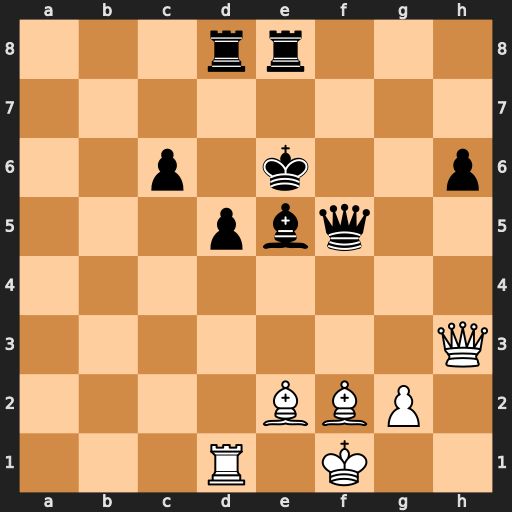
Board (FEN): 3rr3/8/2p1k2p/3pbq2/8/7Q/4BBP1/3R1K2
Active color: w
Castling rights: -
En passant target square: -
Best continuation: Bg4 Qxg4 Qxg4+